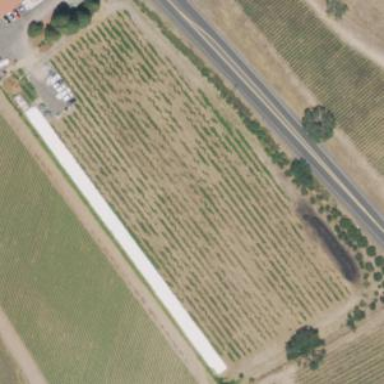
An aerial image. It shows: Vineyard with wine grapes as the main crop.